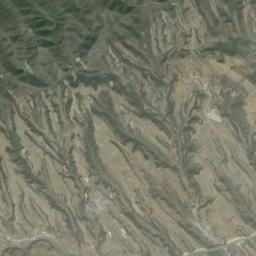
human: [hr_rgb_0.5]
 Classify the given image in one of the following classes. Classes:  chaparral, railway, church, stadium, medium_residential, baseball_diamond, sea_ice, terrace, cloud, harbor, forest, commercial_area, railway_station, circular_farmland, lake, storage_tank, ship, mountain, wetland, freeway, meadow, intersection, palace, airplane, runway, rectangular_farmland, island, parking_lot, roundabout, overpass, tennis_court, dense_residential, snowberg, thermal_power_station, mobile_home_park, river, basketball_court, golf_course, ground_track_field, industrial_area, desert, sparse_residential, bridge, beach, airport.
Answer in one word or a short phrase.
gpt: mountain